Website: walmart
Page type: customer-info-address
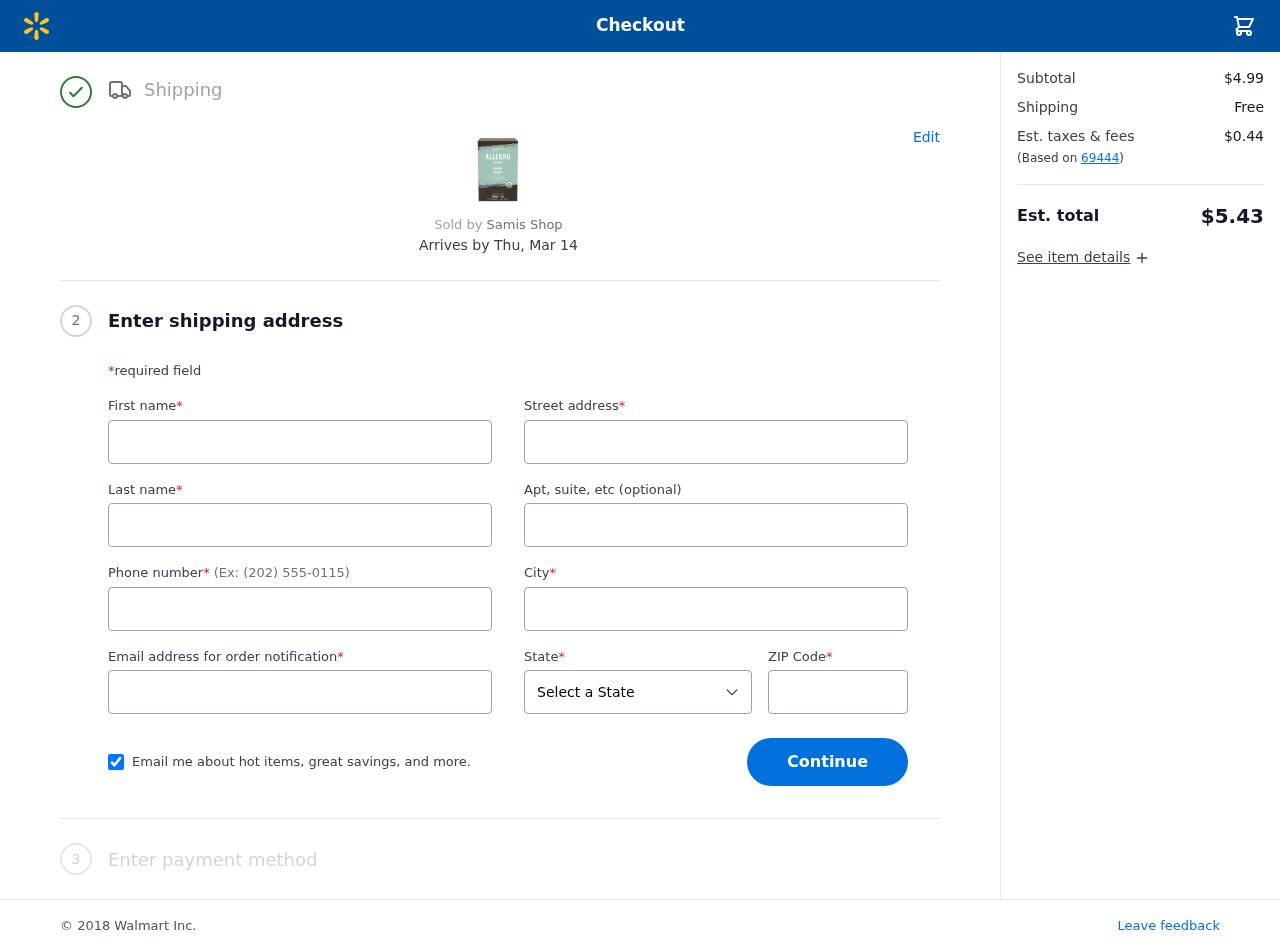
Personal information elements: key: PII_CITY
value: Robertsside
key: PII_EMAIL
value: teresamorrison@hotmail.com
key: PII_FIRSTNAME
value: Teresa
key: PII_LASTNAME
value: Morrison
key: PII_PHONE
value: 5804118213
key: PII_POSTCODE
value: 69444
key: PII_STATE
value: Pennsylvania
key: PII_STREET
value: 143 Vanessa Pike
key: PII_STREET2
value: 7800 Medina Motorway Apt. 793
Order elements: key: ORDER_DELIVERY_DATE
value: Thu, Mar 14
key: ORDER_SUBTOTAL
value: $4.99
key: ORDER_SHIPPING_COST
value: Free
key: ORDER_TAX
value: $0.44
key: ORDER_TOTAL
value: $5.43